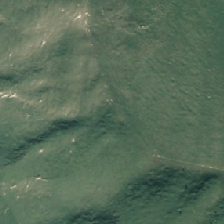
Land cover: deciduous_hardwood